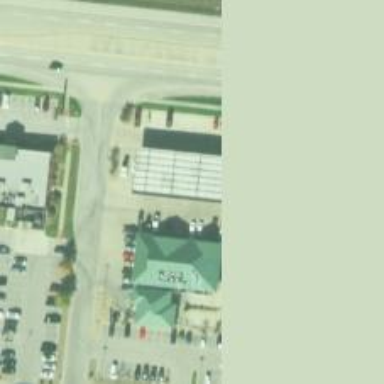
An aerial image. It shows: Convenience shop.